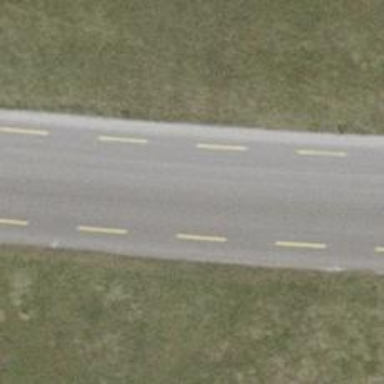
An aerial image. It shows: Unclassified road with asphalt surface. It has designated cycle lane.